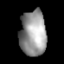
Tissue: lung
Cell type: Epithelial cells
Senescence score: 0.1299
Nuclear area (px): 1174
Mean DAPI intensity: 152.022